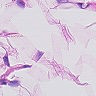
Metastatic tissue present: no